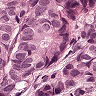
Metastatic tissue present: yes